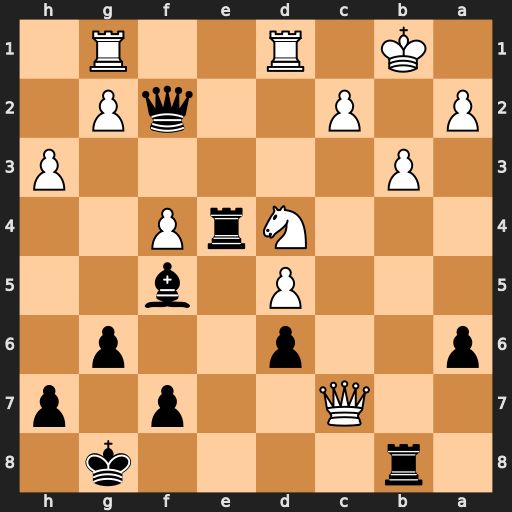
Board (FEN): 1r4k1/2Q2p1p/p2p2p1/3P1b2/3NrP2/1P5P/P1P2qP1/1K1R2R1
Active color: b
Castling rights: -
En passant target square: -
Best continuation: Rc8 Qxc8+ Bxc8